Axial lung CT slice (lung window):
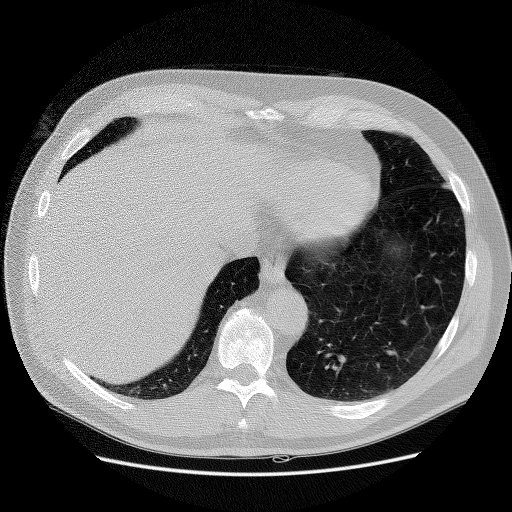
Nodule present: no